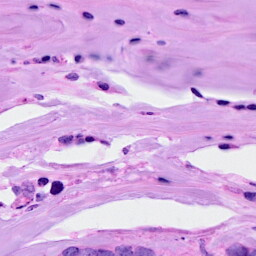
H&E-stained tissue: Breast